Field crop: maize
Growth stage: 2
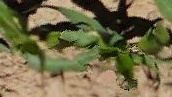
Species: maize